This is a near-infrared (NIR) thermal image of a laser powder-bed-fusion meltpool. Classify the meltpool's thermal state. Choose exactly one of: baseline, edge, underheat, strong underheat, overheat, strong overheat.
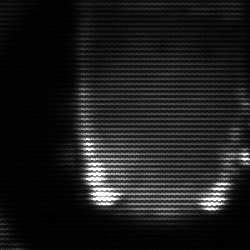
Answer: baseline